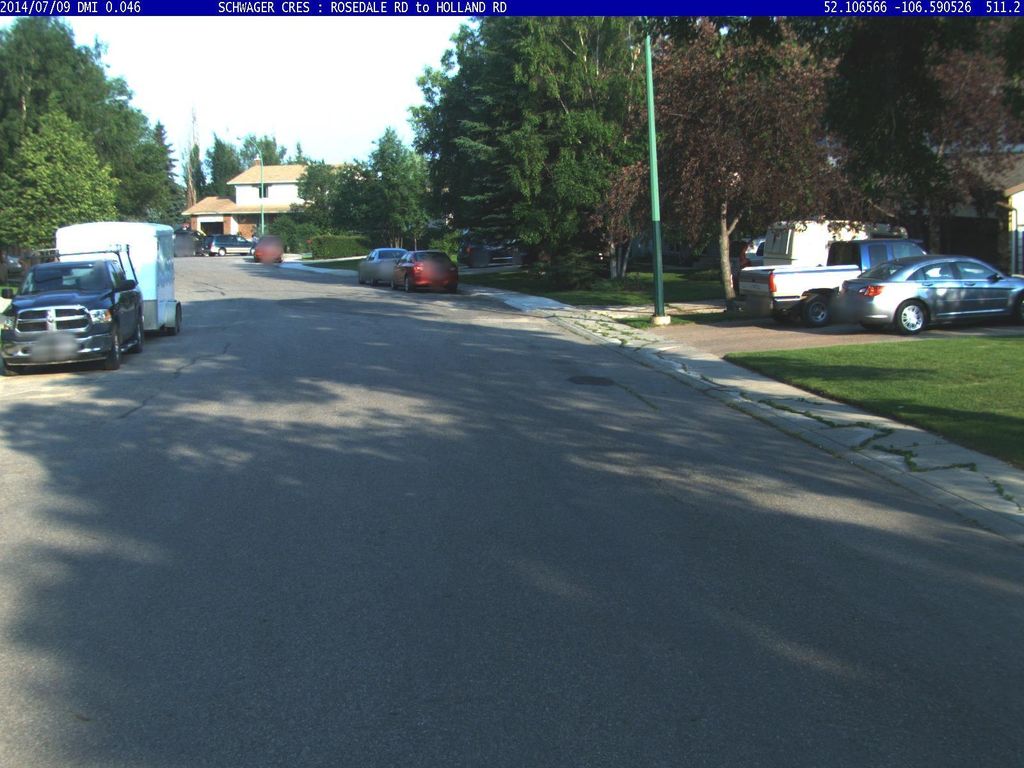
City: saskatoon